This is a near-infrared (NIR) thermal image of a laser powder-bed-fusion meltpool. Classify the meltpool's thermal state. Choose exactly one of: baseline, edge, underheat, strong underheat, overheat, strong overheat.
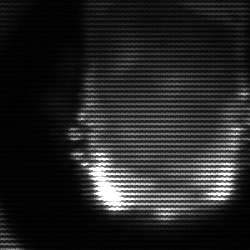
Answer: baseline